Question: I have a WPF app with an image over which is laid a user control. I would like the user control background to be transparent but the buttons etc on that user control to be solid.
The image below shows what I have now. I would like to have the inside of the red area as transparent (the user control can in theory be many different shapes) but with the controls contained within it, solid.

The main window XAML is;
'''
<Canvas Height="450" Width="300">
<Border Opacity=".2" >
<Image Source="D:\BarbourCoat.jpg" Width="300" >
</Border>
<local:UserControl1 Height="100" Canvas.Left="10" Canvas.Top="10" Width="100"/>
</Canvas>
'''
Whilst the user control XAML is;
'''
<Canvas Background="Transparent">
<Path Data="M 10 10 L 100 10 L 250 50 L 280 200 L 180 250 L 25 270 Z" Stroke="Red"></Path>
<Button Content="Button" HorizontalAlignment="Left" Margin="41,53,0,0" VerticalAlignment="Top" Width="75"/>
<TextBox HorizontalAlignment="Left" Height="23" Margin="90,112,0,0" TextWrapping="Wrap" Text="TextBox" VerticalAlignment="Top" Width="120"/>
<TextBlock HorizontalAlignment="Left" Margin="69,209,0,0" TextWrapping="Wrap" Text="TextBlock" VerticalAlignment="Top"/>
</Canvas>
'''
I'm having a hard time getting my head round this, any help would be greatly appreciated.
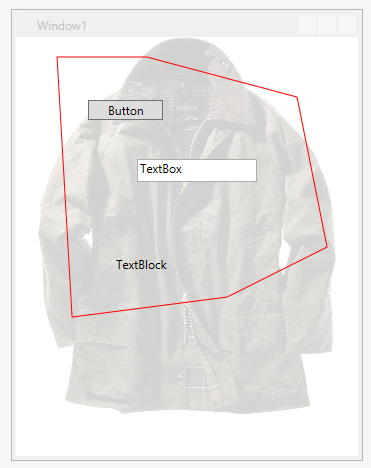
Answer: In XAML, have you made the whole UserControl transparent?
'<UserControl Background="Transparent">'